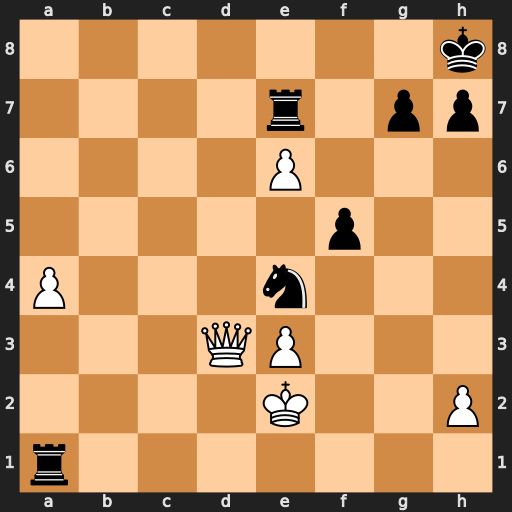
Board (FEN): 7k/4r1pp/4P3/5p2/P3n3/3QP3/4K2P/r7
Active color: w
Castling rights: -
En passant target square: -
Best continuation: Qd8+ Re8 Qxe8#